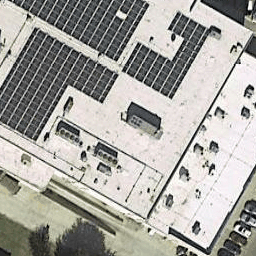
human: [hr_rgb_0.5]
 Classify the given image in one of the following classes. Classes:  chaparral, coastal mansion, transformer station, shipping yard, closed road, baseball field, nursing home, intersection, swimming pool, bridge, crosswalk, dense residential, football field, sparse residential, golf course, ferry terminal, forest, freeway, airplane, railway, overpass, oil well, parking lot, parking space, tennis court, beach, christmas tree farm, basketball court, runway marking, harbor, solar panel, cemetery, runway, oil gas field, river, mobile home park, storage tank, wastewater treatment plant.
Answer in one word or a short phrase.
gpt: solar panel